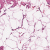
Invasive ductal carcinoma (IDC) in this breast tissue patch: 0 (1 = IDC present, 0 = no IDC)